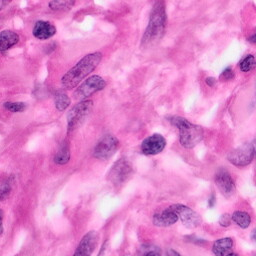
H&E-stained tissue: Pancreatic